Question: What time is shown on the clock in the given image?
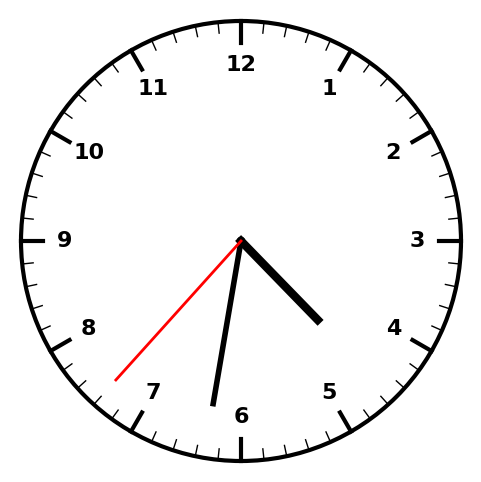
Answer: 04:31:37